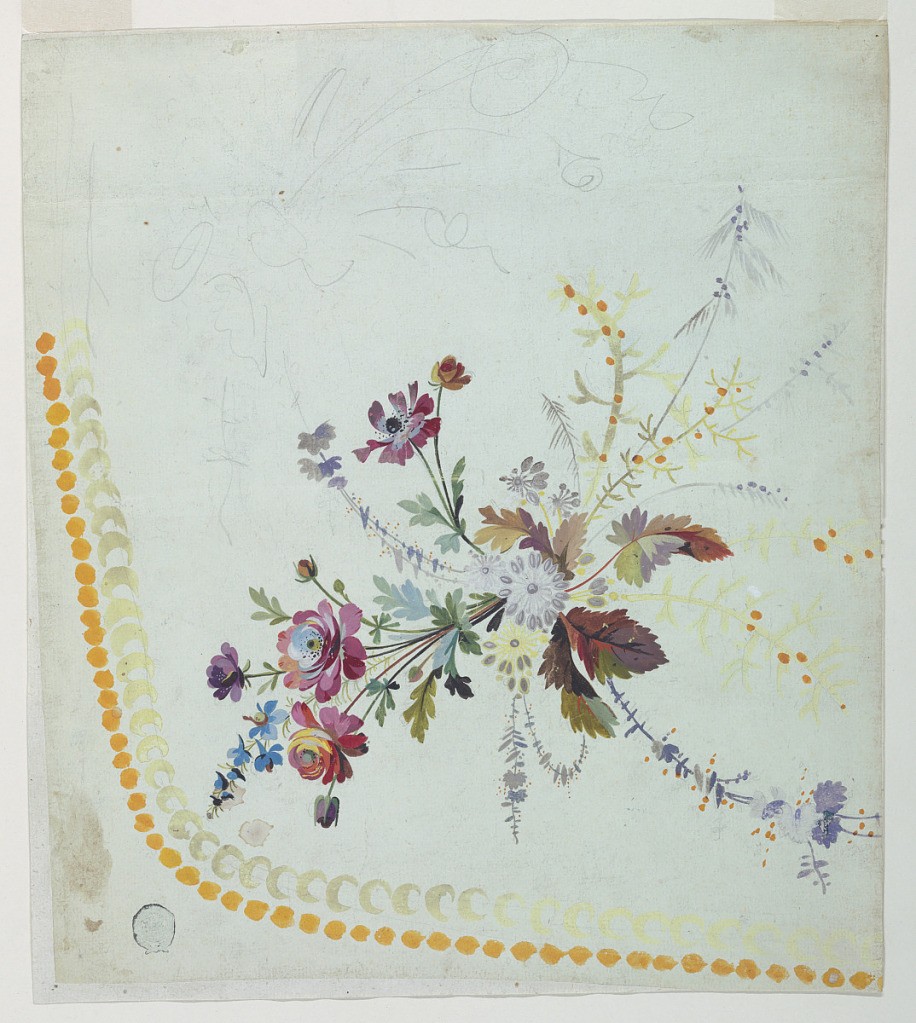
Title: Design for the Embroidery of a Lady's Overskirt of the "Fabrique de St. Ruf"
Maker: Fabrique de Saint Ruf, Lyon, France
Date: ca. 1785
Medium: Graphite, brush and gouache on paper
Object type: Drawing
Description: The left bottom part is shown; it is composed of a row of beads and a chain at the edges, a bunch of flowers inside. Another one is sketched roughtly over it.